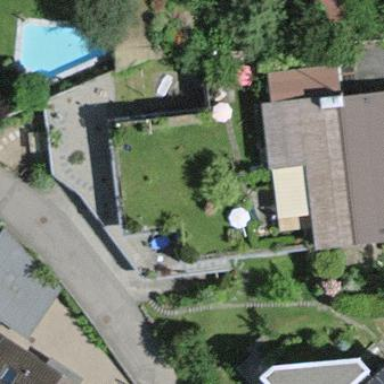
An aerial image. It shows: Terrace building.